Question: I want the foreground color of a 'DataGridColumn' to change based on its value. I have
'''
<DataGridTextColumn x:Name="Diff1"
Binding="{Binding Change}" Header="Net Chng"
Width="*" IsReadOnly="True"
Foreground="{Binding Change,Converter={StaticResource negativeToColor}}">
</DataGridTextColumn>
'''
and the converter
'''
public class negativeToColorConverter : IValueConverter
{
public object Convert(object value, Type targetType, object parameter, System.Globalization.CultureInfo culture)
{
SolidColorBrush brush = new SolidColorBrush(Colors.LimeGreen);
double doubleValue = 0.0;
Double.TryParse(value.ToString(), out doubleValue);
if (doubleValue < 0)
brush = new SolidColorBrush(Colors.Red);
return brush;
}
public object ConvertBack(object value, Type targetType, object parameter, System.Globalization.CultureInfo culture)
{
throw new NotImplementedException();
}
}
'''
But the converter shows no effect.

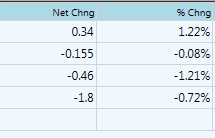
Answer: its because all regular 'DataGridColumn' Binding's are relative of the 'DataGrid' element, not the Row. in The DataGrid level no property named 'Change', only in row level.
Solution is: using 'DataGridTemplateColumn'.
'''
<DataGridTemplateColumn Header="Net Chng" Width="*" IsReadOnly="True">
<DataGridTemplateColumn.CellTemplate>
<DataTemplate>
<TextBlock Text="{Binding Change}" Foreground="{Binding Change, Converter={StaticResource negativeToColorConverter}}" />
</DataTemplate>
</DataGridTemplateColumn.CellTemplate>
</DataGridTemplateColumn>
'''
see <URL> for more solutions.